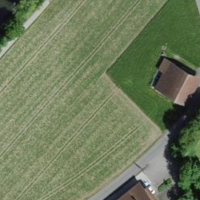
EUNIS habitat code: 25
Species observed at this site:
Alcedo atthis